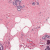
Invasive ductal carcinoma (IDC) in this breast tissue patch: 0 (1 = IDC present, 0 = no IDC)